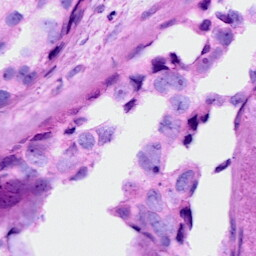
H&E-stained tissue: Breast